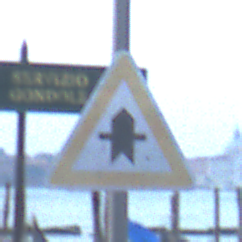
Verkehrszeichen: Vorfahrt
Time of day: Dawn
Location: Outdoor (Urban)
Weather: Clear
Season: NotSpecified
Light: Natural